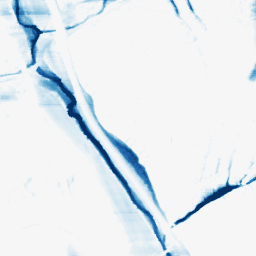
Category: morphological
Decomposition family: morphological_ellipse
Decomposition parameters: operation: closing
width: 5
height: 50
Upsampling method: lanczos
Upsampling parameters: scale: 2
Upsampling scale: 2